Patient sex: F
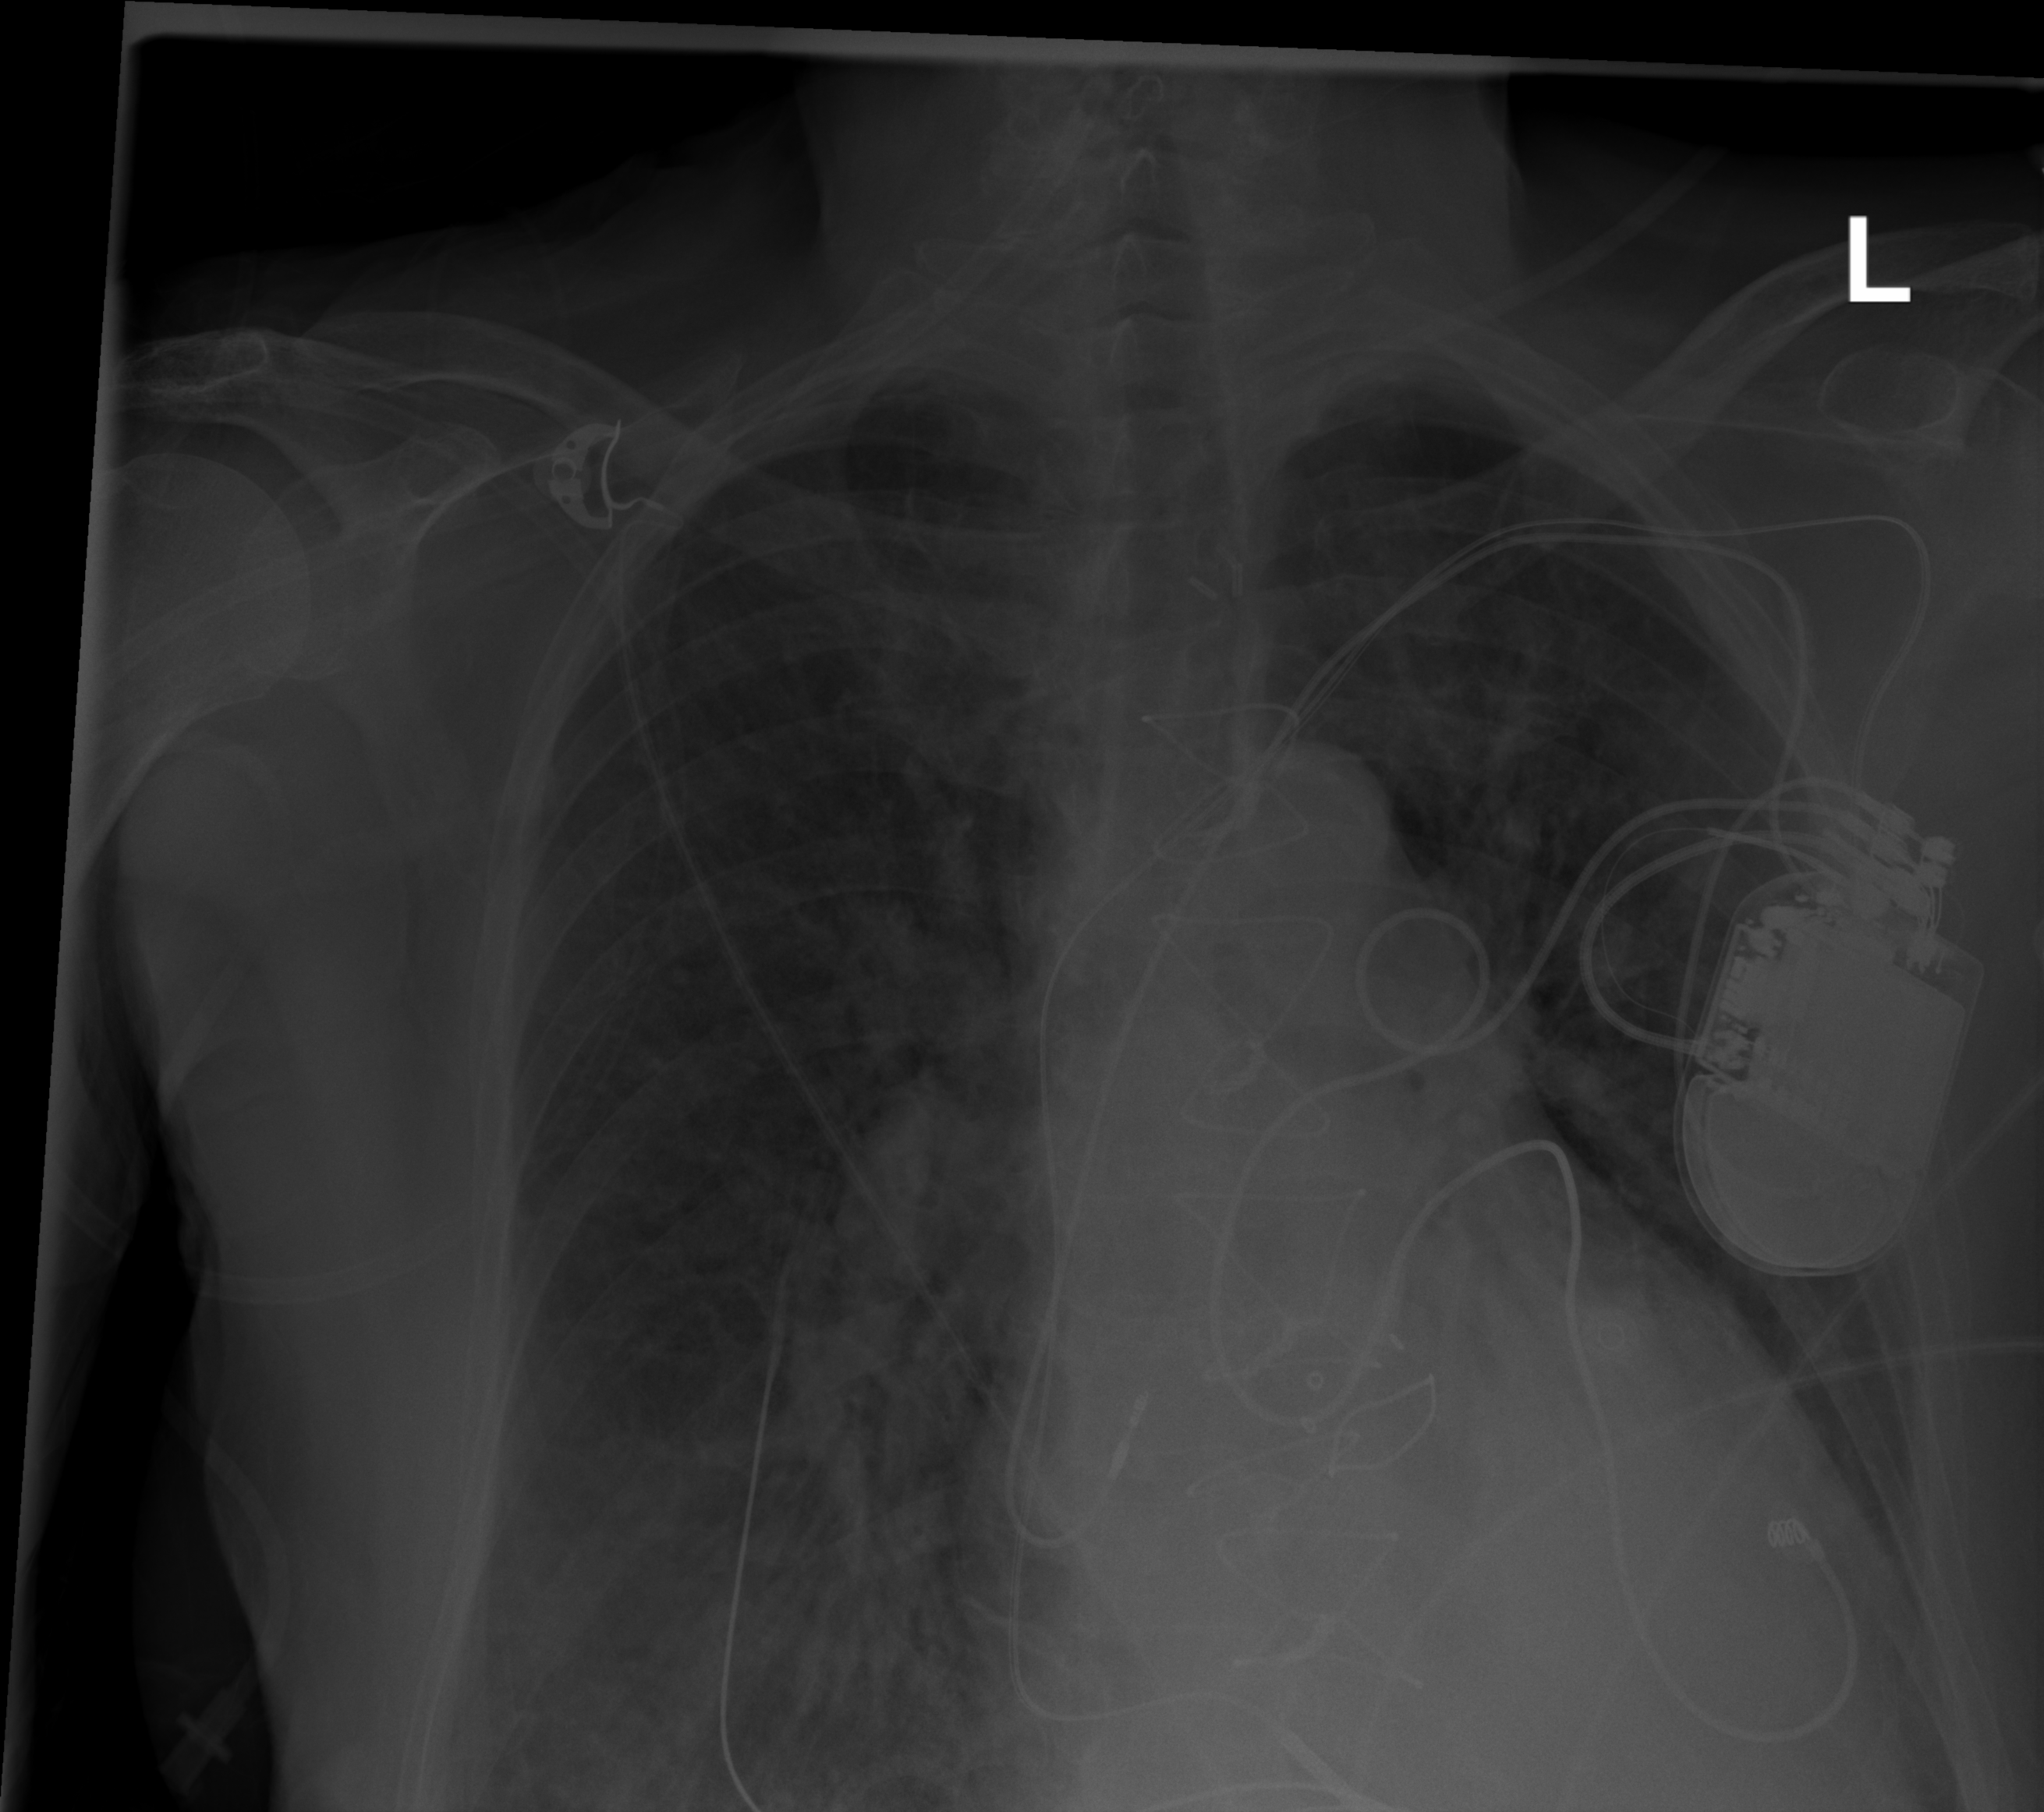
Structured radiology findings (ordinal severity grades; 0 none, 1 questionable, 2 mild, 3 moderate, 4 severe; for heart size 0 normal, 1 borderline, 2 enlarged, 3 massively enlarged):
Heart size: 2
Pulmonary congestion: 2
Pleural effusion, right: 1
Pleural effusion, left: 2
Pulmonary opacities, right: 2
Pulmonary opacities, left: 0
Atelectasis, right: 0
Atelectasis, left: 0